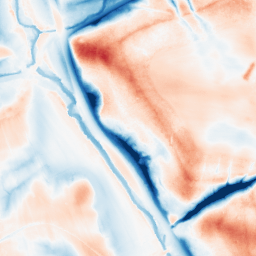
Category: edge_preserving
Decomposition family: guided
Decomposition parameters: radius: 16
eps: 1
Upsampling method: quintic
Upsampling parameters: scale: 4
Upsampling scale: 4